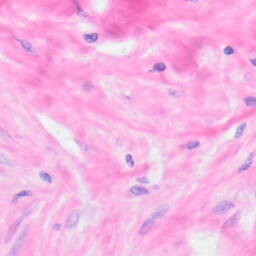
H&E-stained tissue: Kidney